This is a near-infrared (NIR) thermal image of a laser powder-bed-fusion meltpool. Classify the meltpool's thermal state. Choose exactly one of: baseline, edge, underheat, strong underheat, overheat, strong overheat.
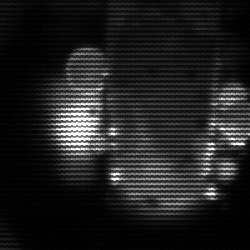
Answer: strong underheat